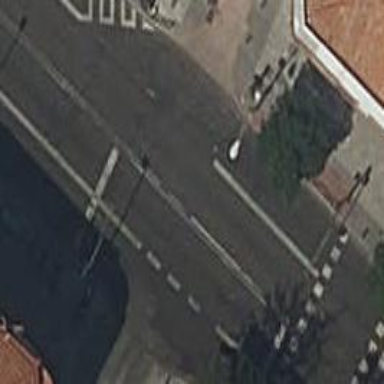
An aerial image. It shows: Primary highway with asphalt surface. It includes shared cycle lane.